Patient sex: M
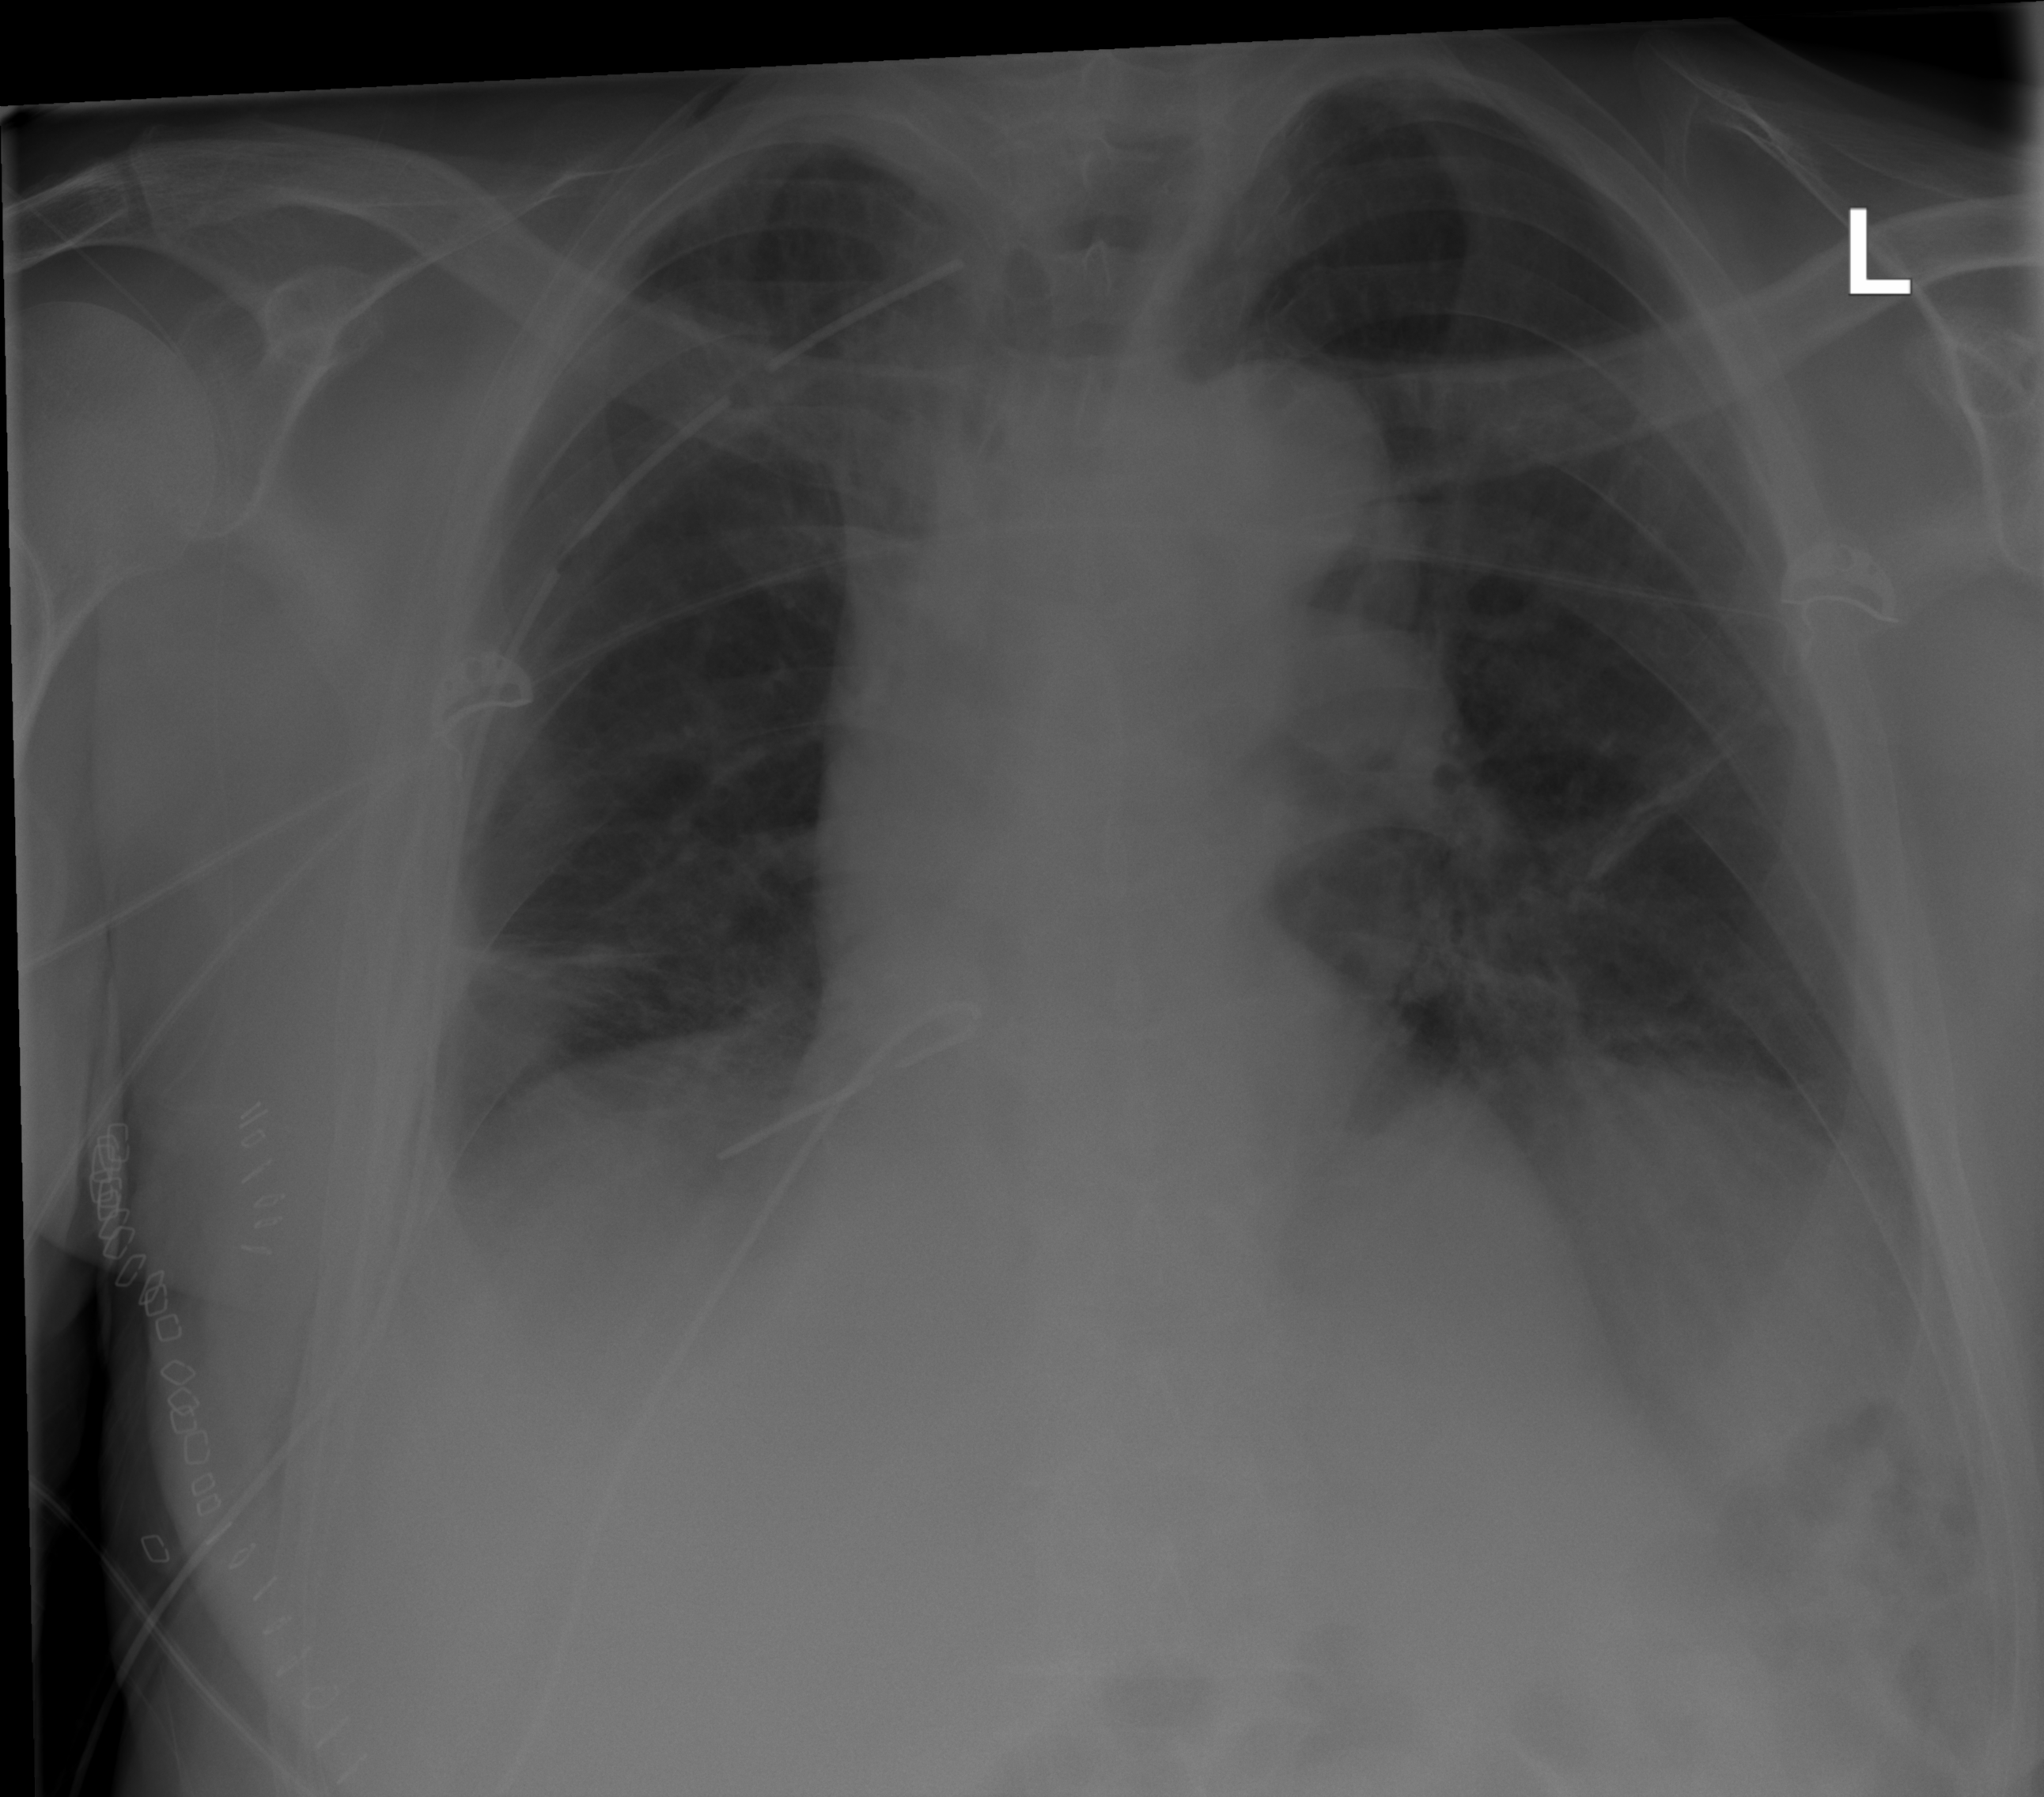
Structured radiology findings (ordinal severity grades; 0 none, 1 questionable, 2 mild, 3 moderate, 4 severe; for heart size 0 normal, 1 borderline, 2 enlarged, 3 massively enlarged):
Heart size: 0
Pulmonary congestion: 0
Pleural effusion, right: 1
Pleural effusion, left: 0
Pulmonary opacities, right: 0
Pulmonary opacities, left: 0
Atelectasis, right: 2
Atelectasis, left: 2